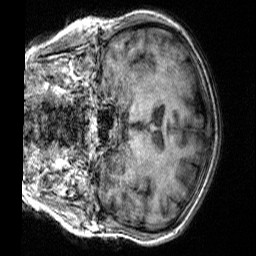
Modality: T1w
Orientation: coronal
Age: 19
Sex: female